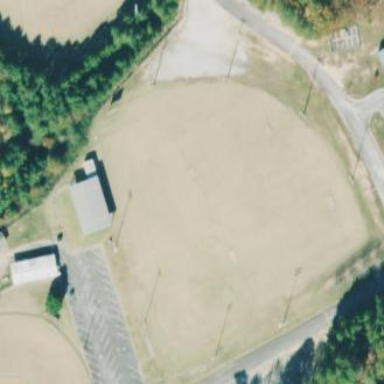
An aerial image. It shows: Softball pitch for leisure land activities.